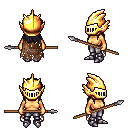
a pixel art fantasy rpg character, female body template, human, tanned skin, brown tattered cape, metal pants, raven unkempt hairstyle, gold helm, metal boots, spear, four views (front, back, left, right), 2x2 character sprite sheet, small pixel art, hard edges, no anti-aliasing